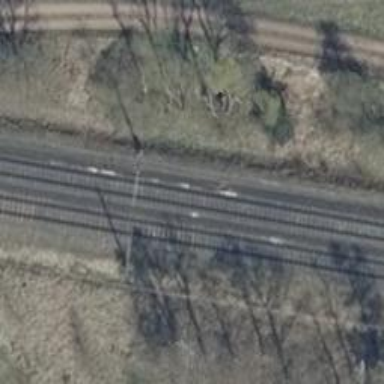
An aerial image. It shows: Milestone along the railway with catenary mast.